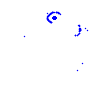
Particle: pion